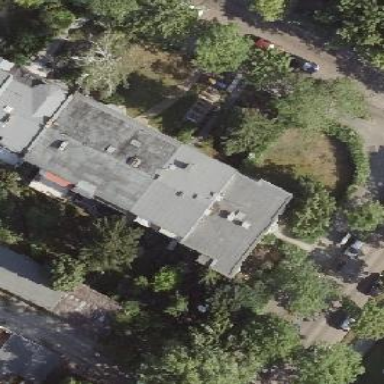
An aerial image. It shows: Terrace building.